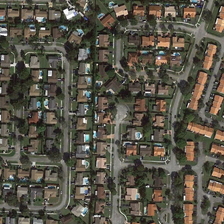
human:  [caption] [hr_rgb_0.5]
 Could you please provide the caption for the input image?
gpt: the area is a densely populated area .

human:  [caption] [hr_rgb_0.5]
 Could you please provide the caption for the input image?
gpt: many green plants are planted around the neighborhood .

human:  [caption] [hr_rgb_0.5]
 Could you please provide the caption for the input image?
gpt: many green plants are planted around the neighborhood .

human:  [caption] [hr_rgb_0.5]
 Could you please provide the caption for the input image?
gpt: the area is a densely populated area .

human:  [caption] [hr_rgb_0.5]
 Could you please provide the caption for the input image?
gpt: the area is a densely populated area .